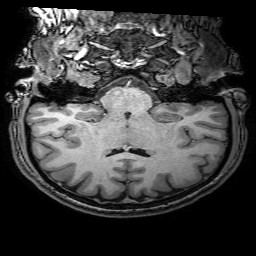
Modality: T1w
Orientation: sagittal
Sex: male
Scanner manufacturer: philips
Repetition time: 0.008259 s
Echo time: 0.00379 s